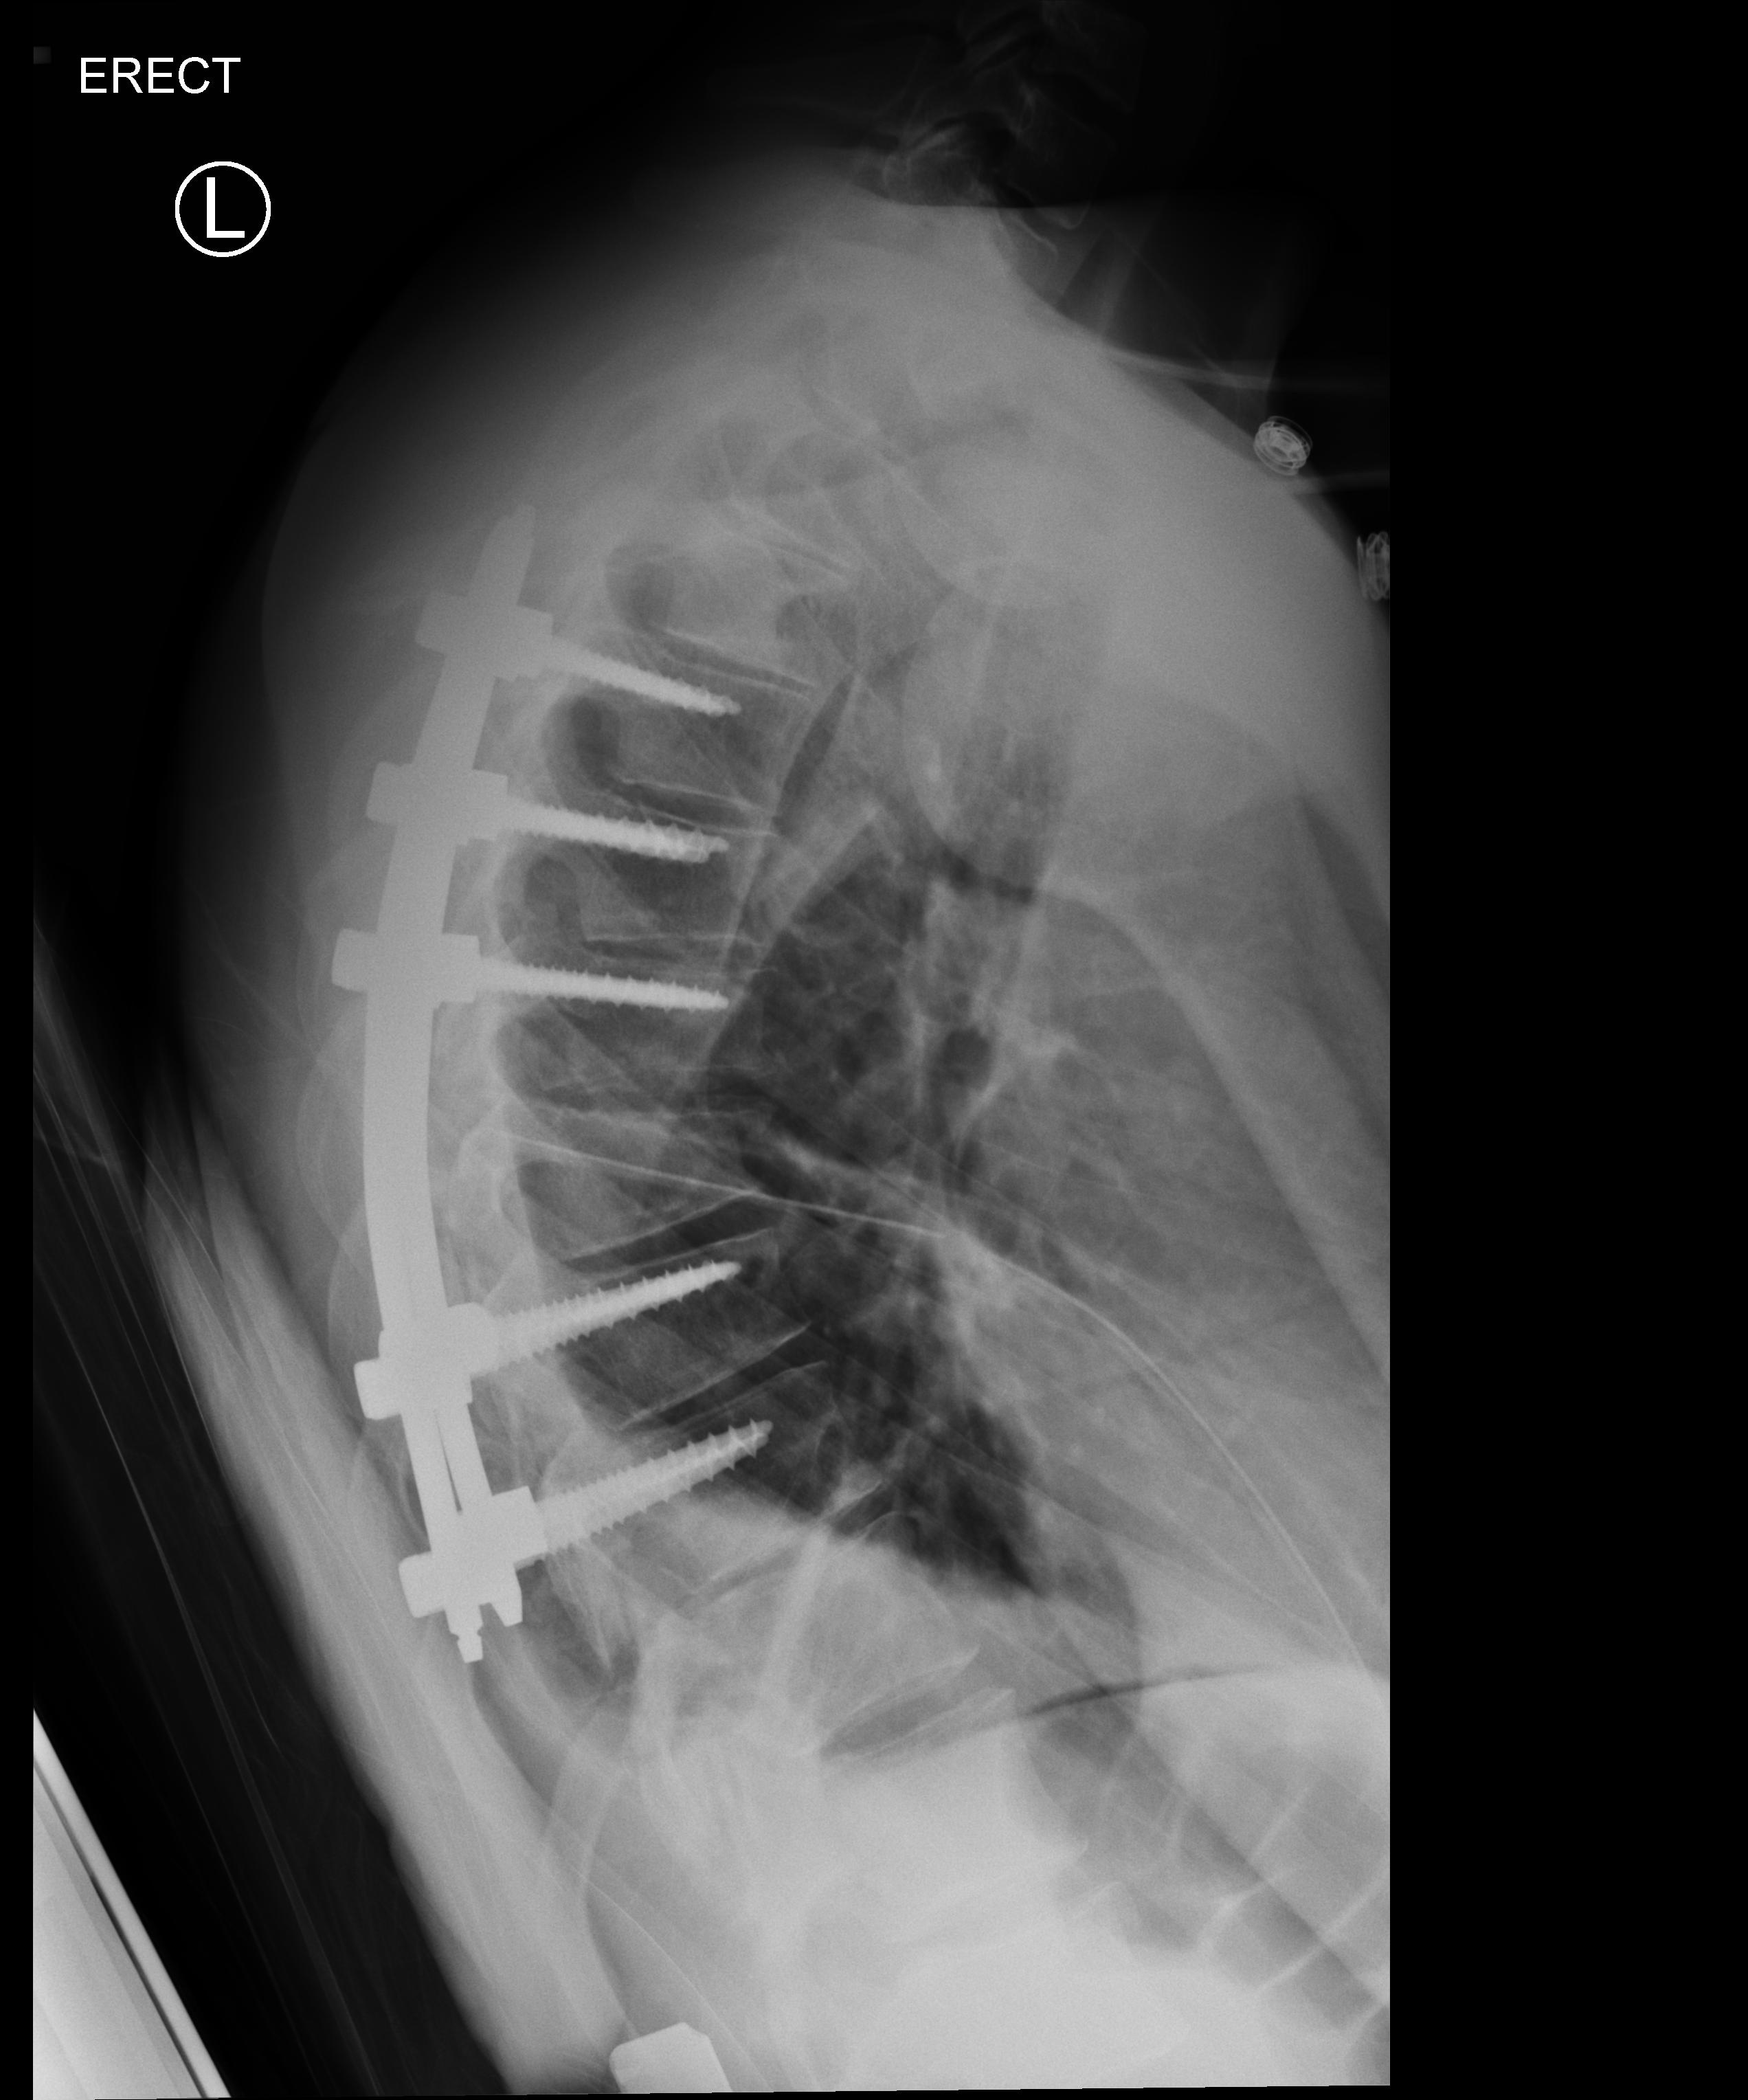
View: LATERAL
Implant manufacturer: medtronic solera